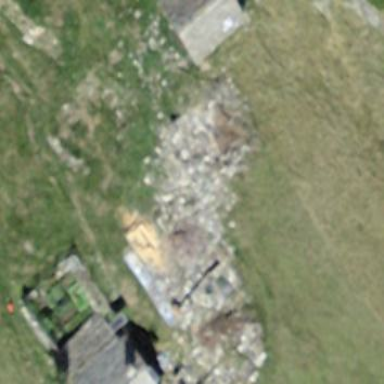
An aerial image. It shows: Historic building now in ruins.